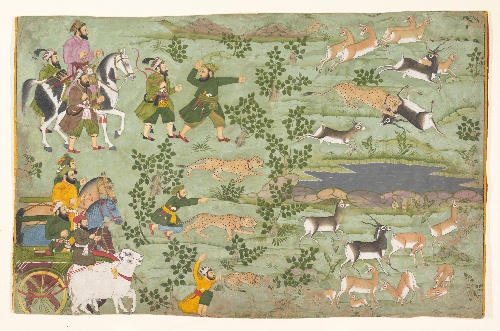
Date: 1710–15
Classification: Paintings
Medium: Ink, gold, and opaque watercolor on paper
Culture: Western India, Rajasthan, Udaipur
Dimensions: 10 7/8 x 16 5/8 in. (27.6 x 42.2 cm)
Department: Asian Art
Credit line: Gift of Cynthia Hazen Polsky, in celebration of the Museum’s 150th Anniversary, 2019
Accession year: 2019
Repository: Metropolitan Museum of Art, New York, NY